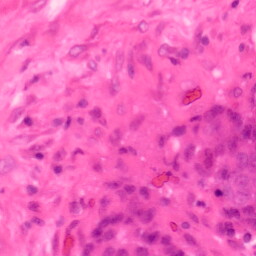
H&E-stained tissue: Colon